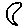
Label: moon